Chest X-ray:
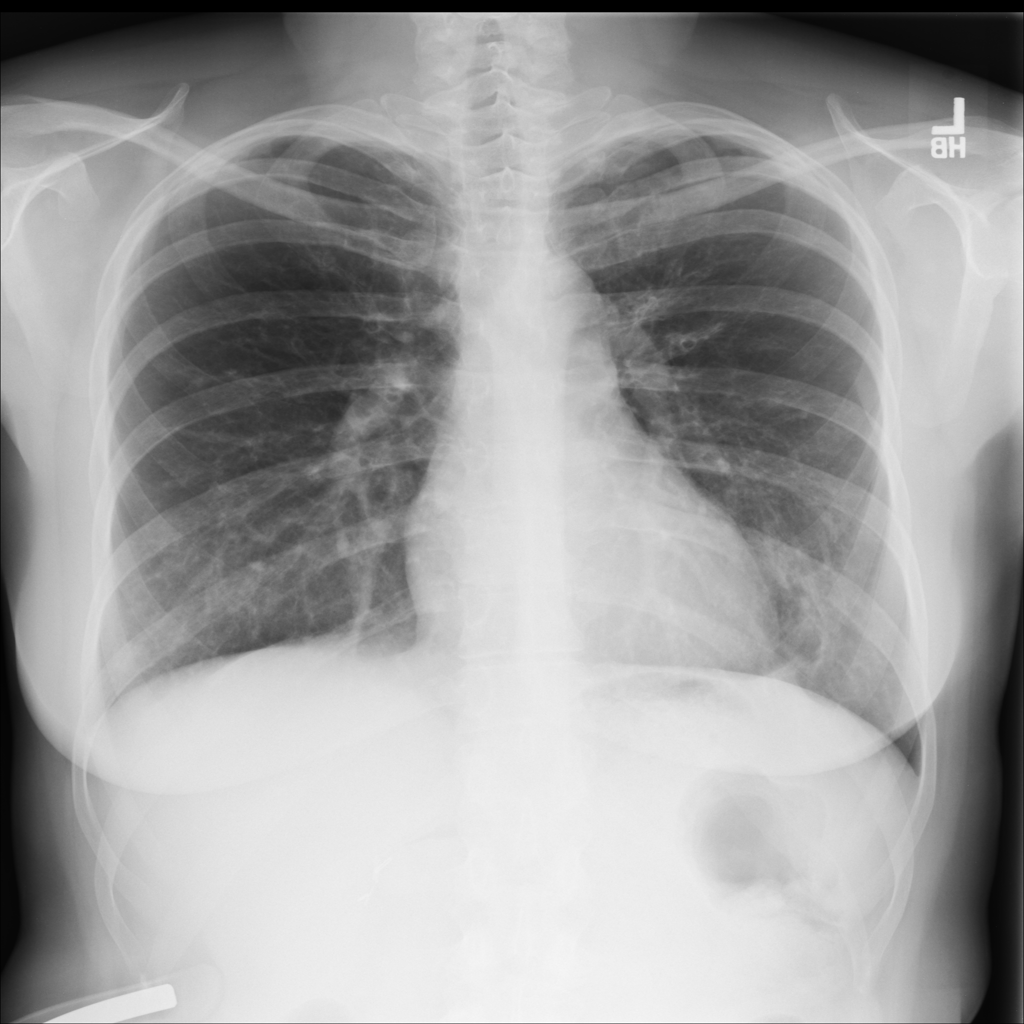
Findings: Fibrosis
No abnormal finding: no